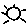
Label: sun